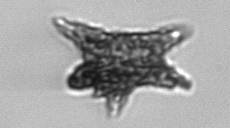
Label: Dictyocha